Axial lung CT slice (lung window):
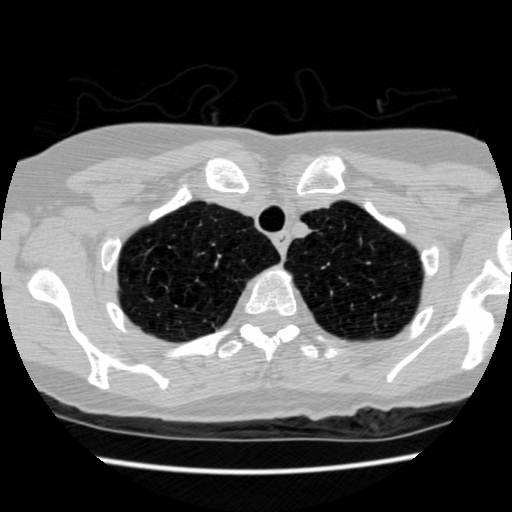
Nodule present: no